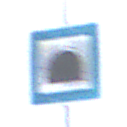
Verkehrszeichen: Tunnel
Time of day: MorningAfternoon
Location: Outdoor (Suburban)
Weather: Overcast
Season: NotSpecified
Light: Natural